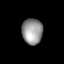
Tissue: lung
Cell type: Epithelial cells
Senescence score: 0.2075
Nuclear area (px): 522
Mean DAPI intensity: 149.703